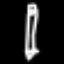
Label: pencil